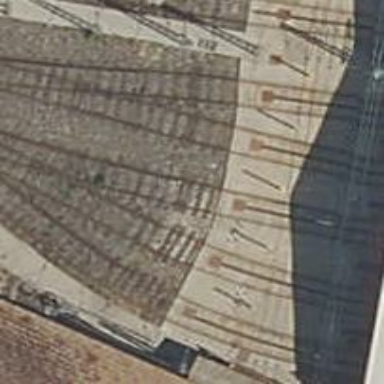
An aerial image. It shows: Yard with electrified contact lines. There is one track in the yard.